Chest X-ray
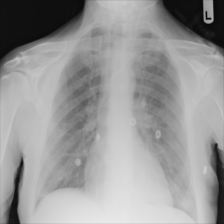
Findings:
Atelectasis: negative
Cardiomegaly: negative
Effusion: negative
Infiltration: negative
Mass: negative
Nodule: negative
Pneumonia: negative
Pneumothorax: negative
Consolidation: negative
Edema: negative
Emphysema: negative
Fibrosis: negative
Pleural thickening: negative
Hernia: negative